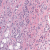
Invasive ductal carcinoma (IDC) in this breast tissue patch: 0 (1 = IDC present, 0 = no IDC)